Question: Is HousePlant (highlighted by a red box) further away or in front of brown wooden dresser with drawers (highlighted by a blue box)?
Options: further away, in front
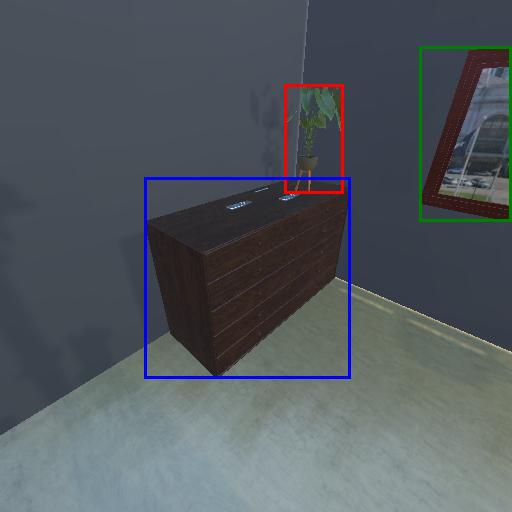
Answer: further away